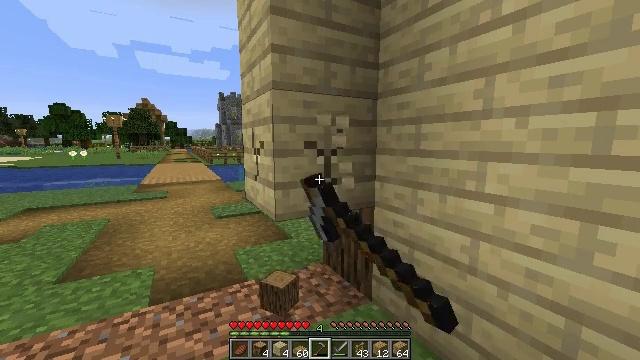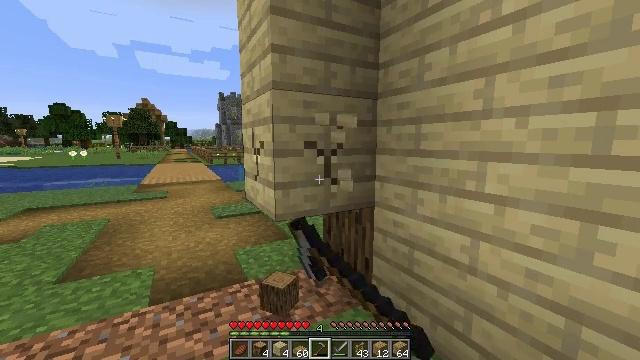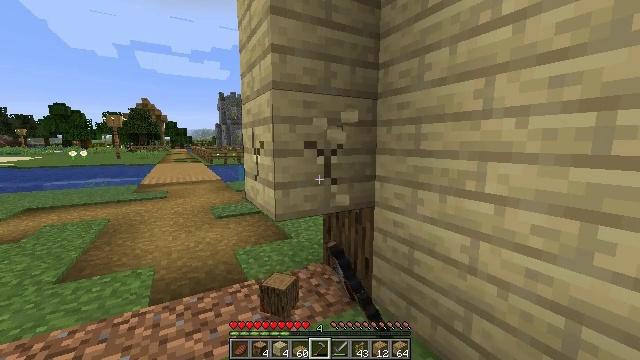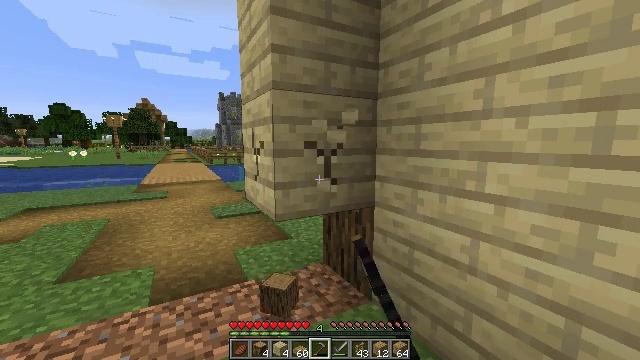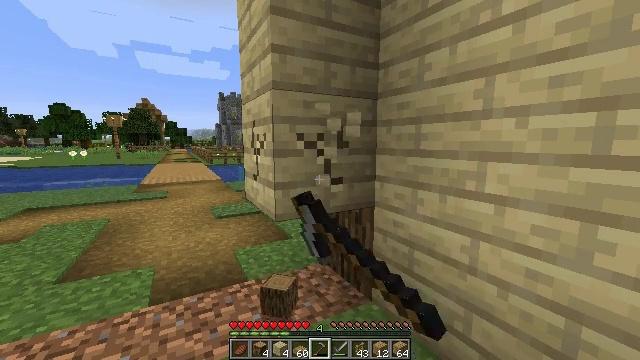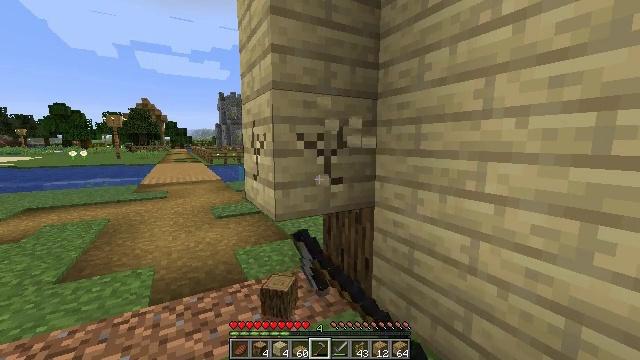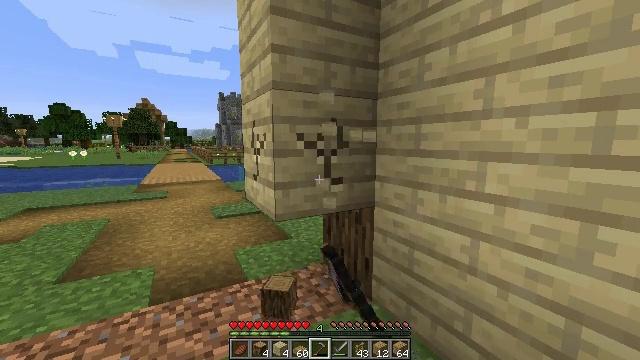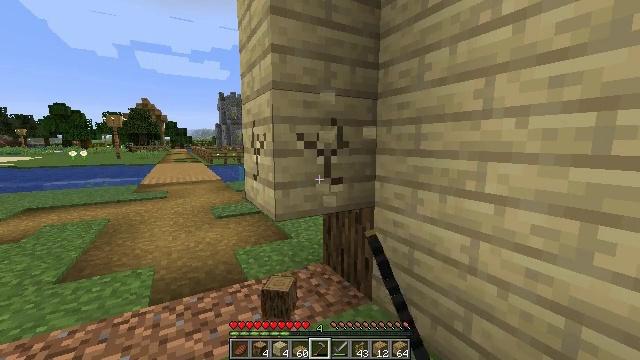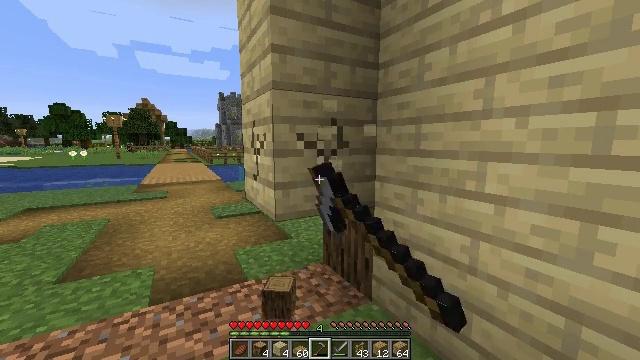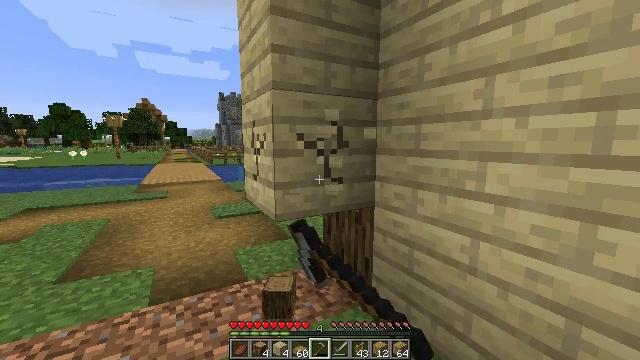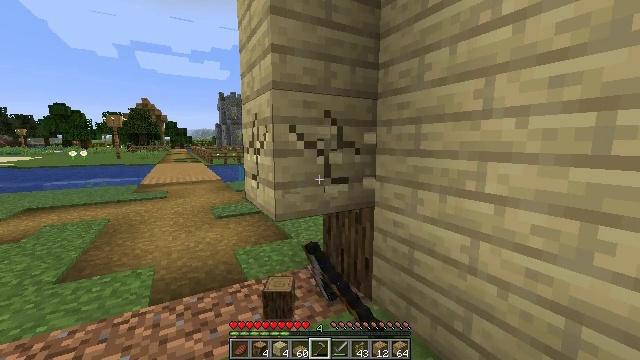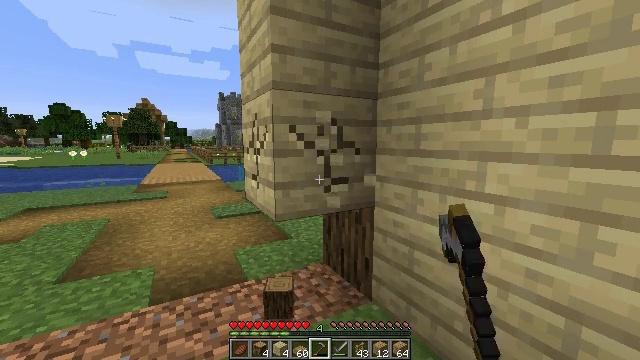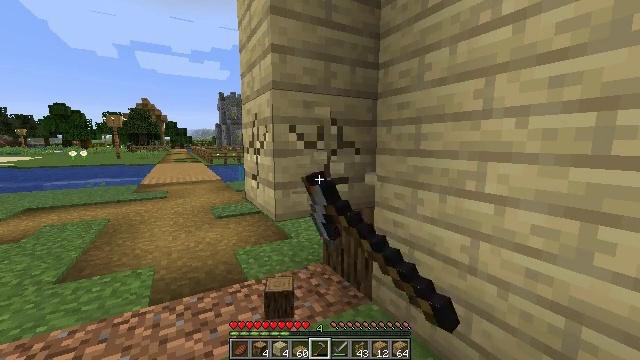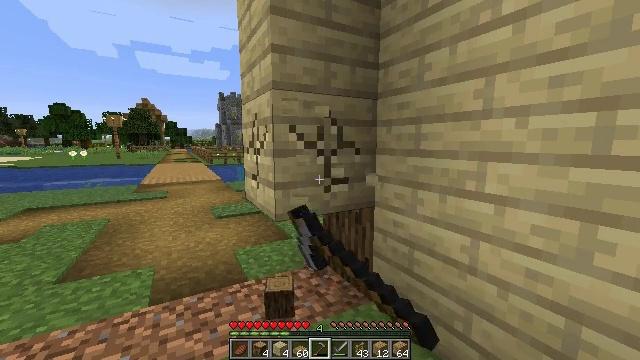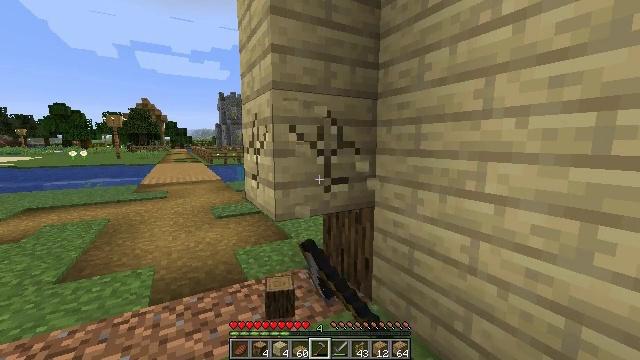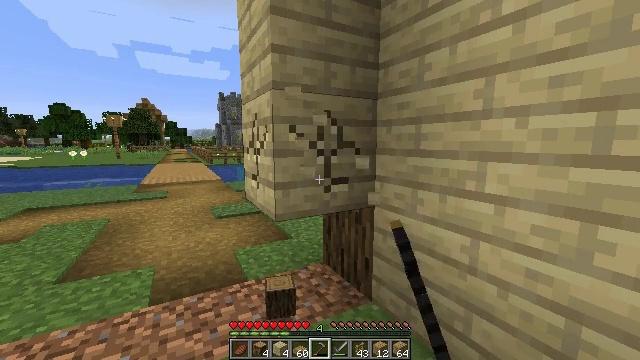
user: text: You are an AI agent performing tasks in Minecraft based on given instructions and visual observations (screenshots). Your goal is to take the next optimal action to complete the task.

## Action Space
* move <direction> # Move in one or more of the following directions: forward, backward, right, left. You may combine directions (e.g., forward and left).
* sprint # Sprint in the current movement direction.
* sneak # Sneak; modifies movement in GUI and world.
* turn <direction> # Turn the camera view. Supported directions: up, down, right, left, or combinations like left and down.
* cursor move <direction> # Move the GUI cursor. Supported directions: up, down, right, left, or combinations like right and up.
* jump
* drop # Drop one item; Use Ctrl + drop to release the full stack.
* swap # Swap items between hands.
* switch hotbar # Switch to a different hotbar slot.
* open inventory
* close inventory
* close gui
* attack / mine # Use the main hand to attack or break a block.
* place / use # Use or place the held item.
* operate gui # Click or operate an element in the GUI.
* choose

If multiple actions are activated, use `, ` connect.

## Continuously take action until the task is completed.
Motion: motion action
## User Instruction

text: Remove birch planks to collect them.
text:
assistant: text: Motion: attack / mine
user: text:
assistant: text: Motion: attack / mine
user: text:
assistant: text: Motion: attack / mine
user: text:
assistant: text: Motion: attack / mine
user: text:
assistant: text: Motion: attack / mine
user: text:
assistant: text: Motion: attack / mine
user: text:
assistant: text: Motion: attack / mine
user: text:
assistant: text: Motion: attack / mine
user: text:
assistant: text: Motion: attack / mine
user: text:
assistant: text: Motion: attack / mine
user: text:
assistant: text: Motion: attack / mine
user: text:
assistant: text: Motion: attack / mine
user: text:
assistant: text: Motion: attack / mine
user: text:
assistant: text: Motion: attack / mine
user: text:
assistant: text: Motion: attack / mine
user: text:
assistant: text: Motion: attack / mine
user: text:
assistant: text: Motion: attack / mine
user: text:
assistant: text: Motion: attack / mine
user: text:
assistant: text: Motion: attack / mine
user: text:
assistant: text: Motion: attack / mine
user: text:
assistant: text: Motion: attack / mine
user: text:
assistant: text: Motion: attack / mine
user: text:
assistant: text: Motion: attack / mine
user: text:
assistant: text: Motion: attack / mine
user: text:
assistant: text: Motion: attack / mine
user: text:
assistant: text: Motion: attack / mine
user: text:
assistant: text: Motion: attack / mine
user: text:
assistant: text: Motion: attack / mine
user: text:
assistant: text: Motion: attack / mine
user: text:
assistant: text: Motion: attack / mine